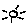
Label: sun